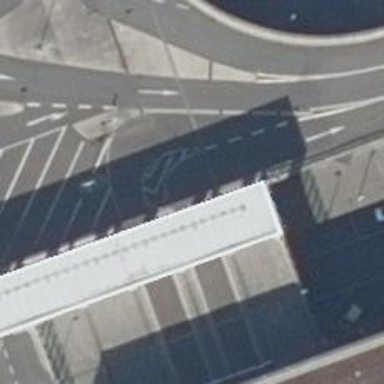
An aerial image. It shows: Parking aisle on asphalt service road that crosses bridge.